Question: I am using ASP.NET AjaxControllToolKit Tab Container , I have 9 tabs in it i want to switch to next tabs on asp:button click.
I have a screen shot of my tabs .

I try this C# code but it is not working .
'''
protected void Button1_Click(object sender, EventArgs e)
{
TabContainer1.ActiveTab = TabContainer1.Tabs[2];
}
'''
Please give me the right solution for navigation between tabs on button clicks.
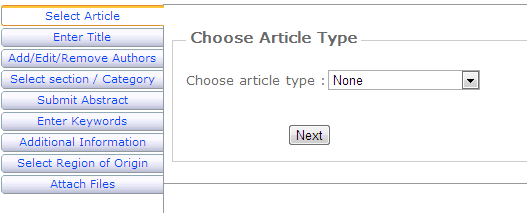
Answer: This code Work fine if you have of Tab Container.
'''
TabContainer1.ActiveTab = TabContainer1.Tabs[1];
'''